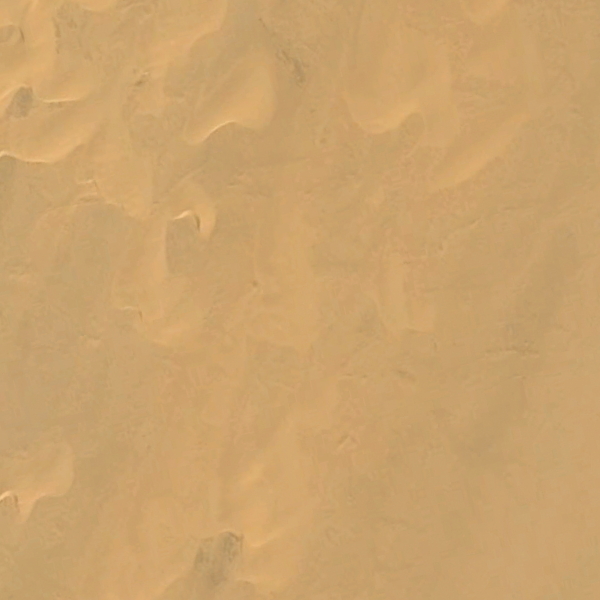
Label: Desert